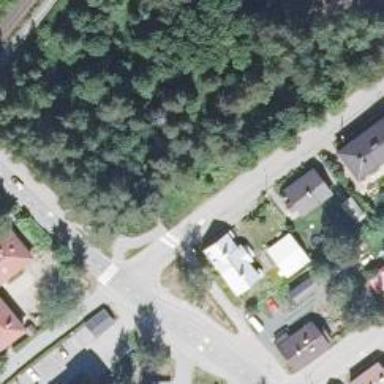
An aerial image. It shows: Cycleway.